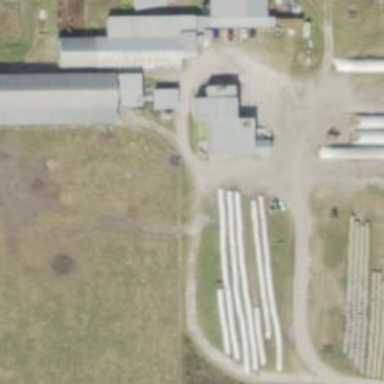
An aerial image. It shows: Dairy farmyard.